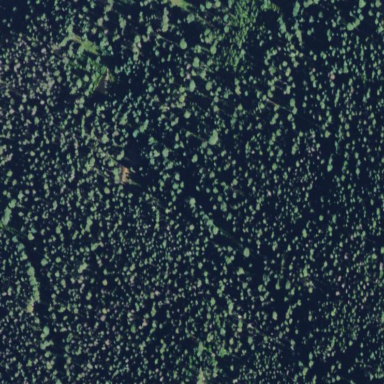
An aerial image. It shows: Mixed forest with various types of leaves.